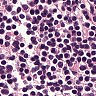
Metastatic tissue present: no